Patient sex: M
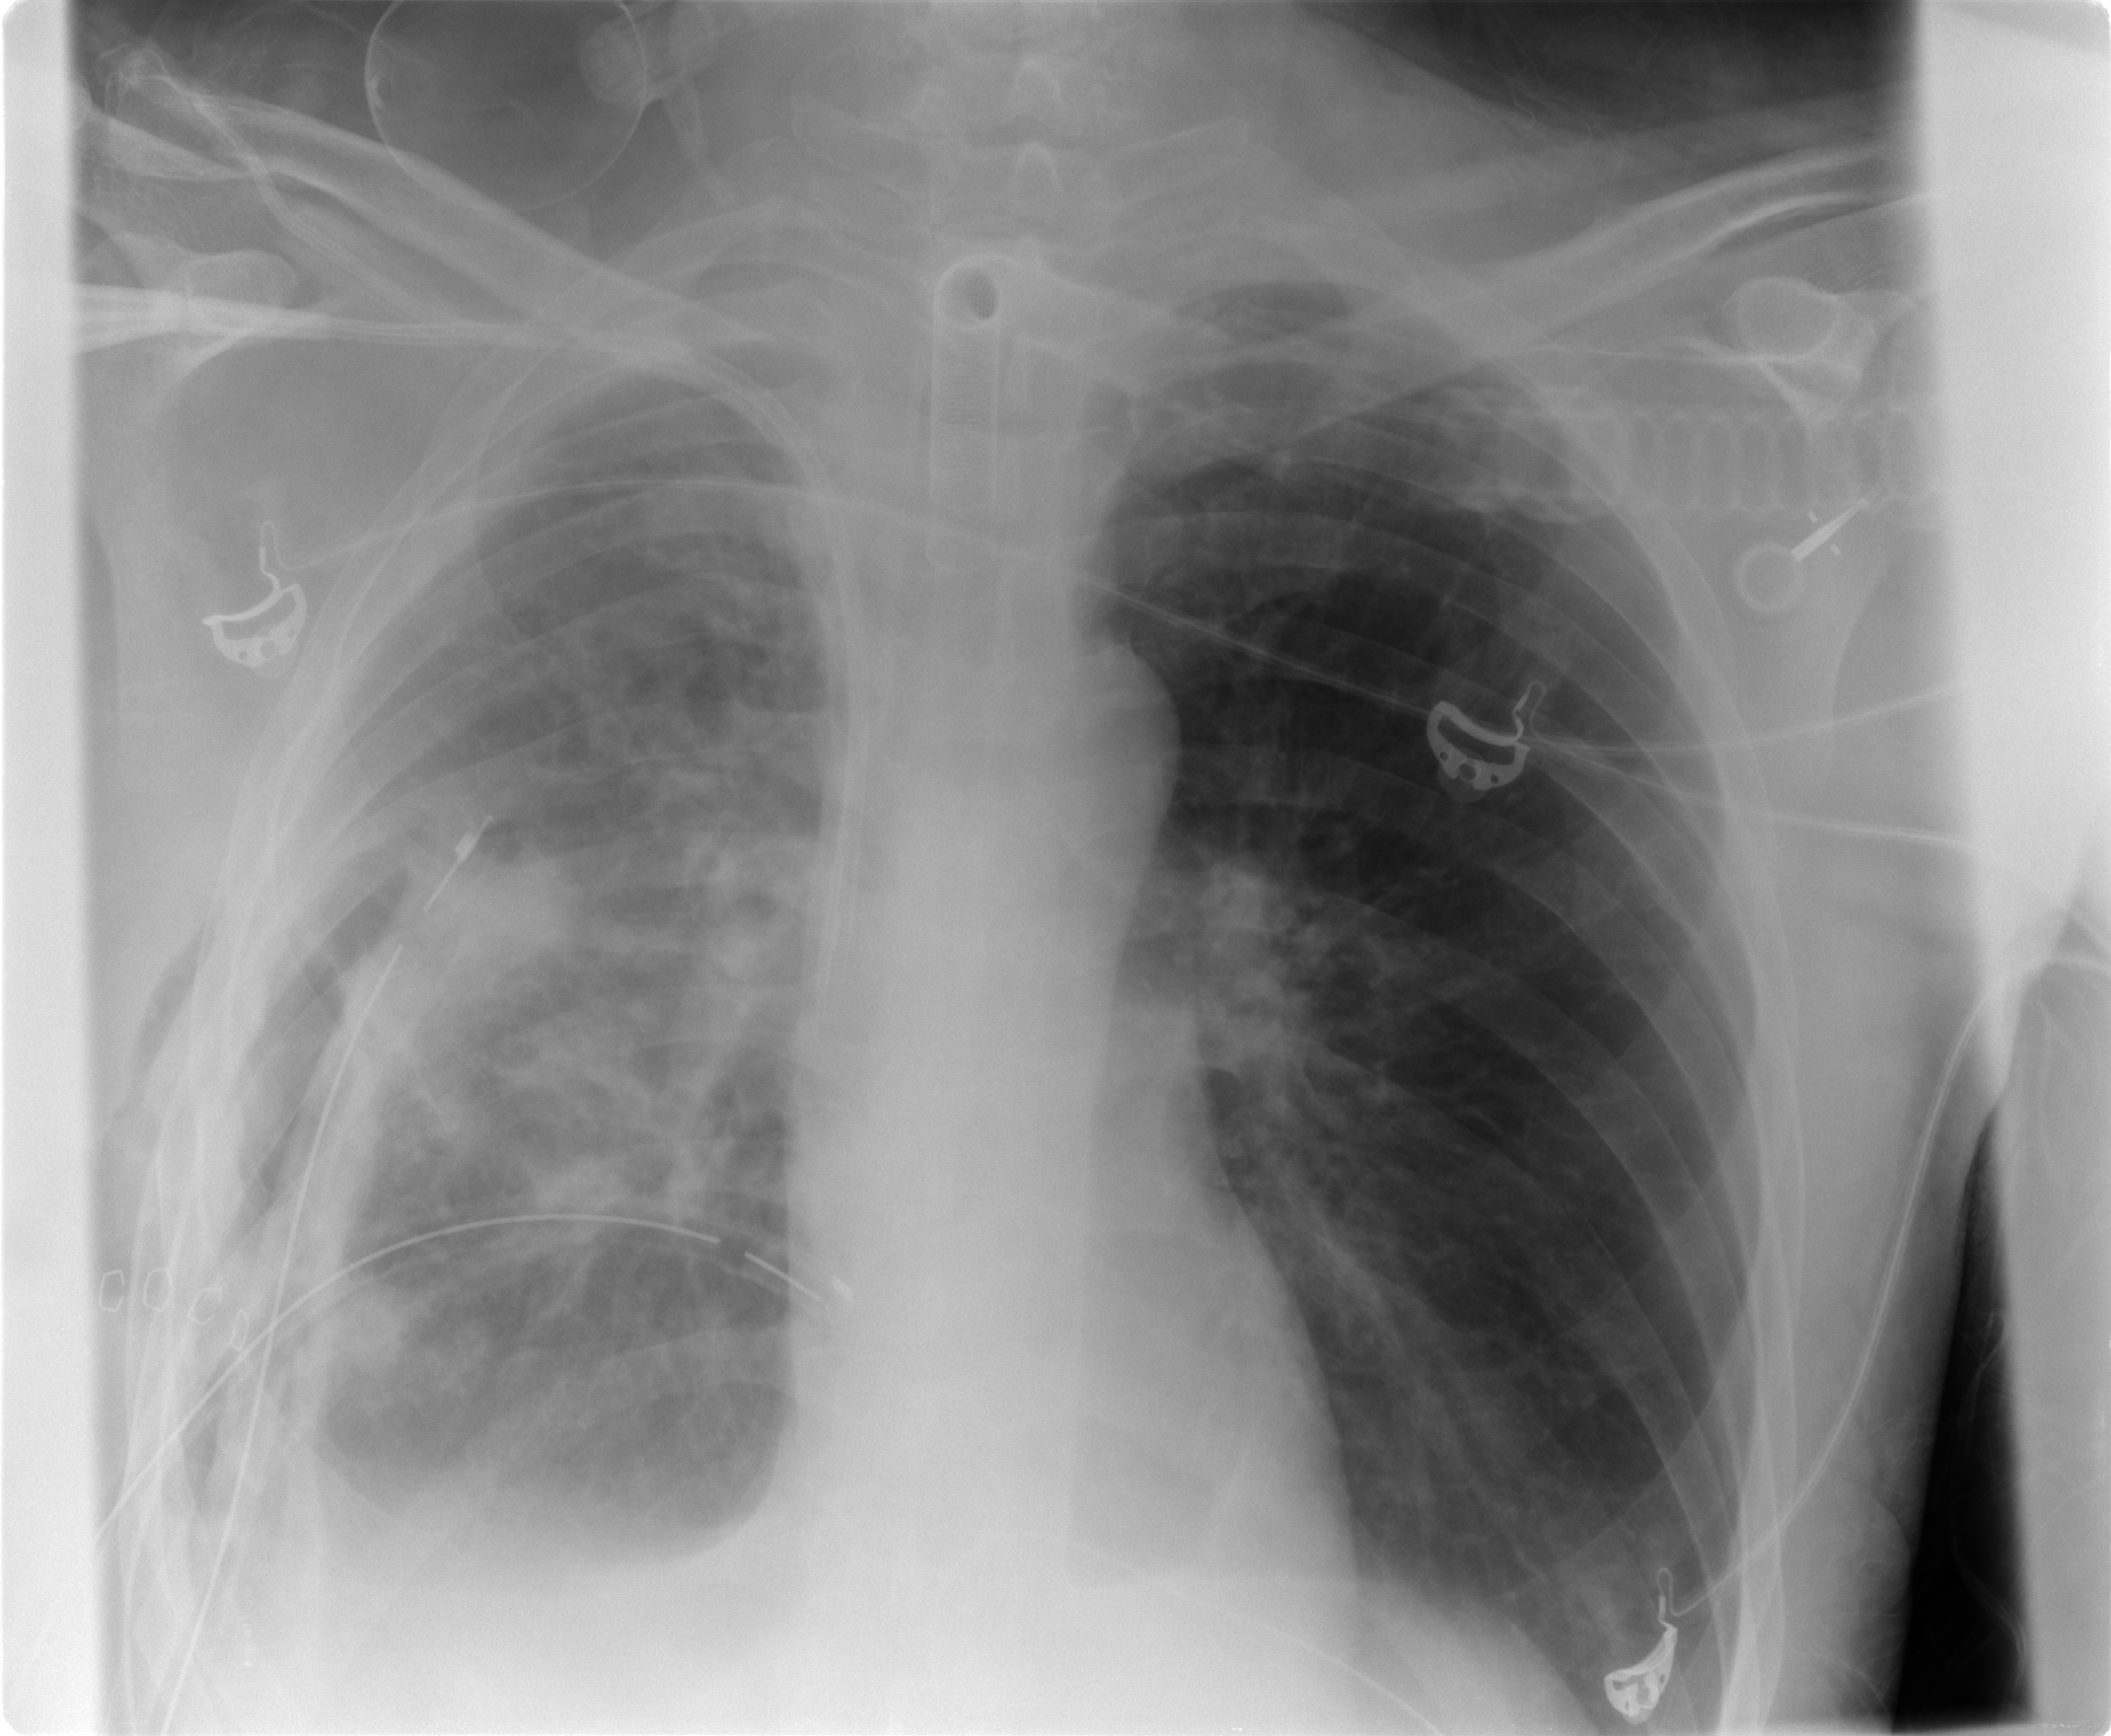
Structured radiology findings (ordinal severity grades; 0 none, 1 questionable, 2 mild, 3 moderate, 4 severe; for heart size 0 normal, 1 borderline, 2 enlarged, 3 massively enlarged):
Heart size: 0
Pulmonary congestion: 1
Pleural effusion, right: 2
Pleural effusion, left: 0
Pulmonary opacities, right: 3
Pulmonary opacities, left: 0
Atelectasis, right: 3
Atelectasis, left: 0